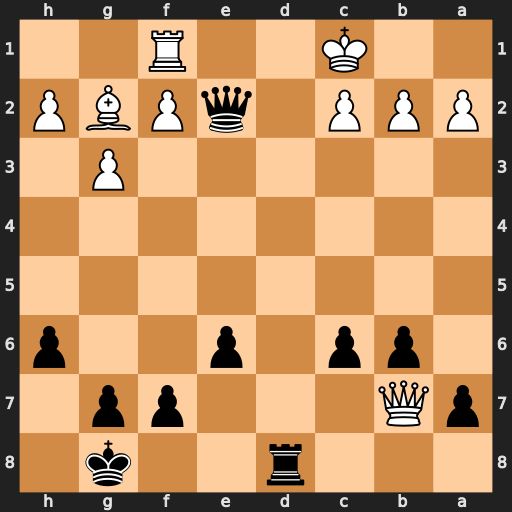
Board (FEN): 3r2k1/pQ3pp1/1pp1p2p/8/8/6P1/PPP1qPBP/2K2R2
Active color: b
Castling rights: -
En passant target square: -
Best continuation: Qd2+ Kb1 Qd1+ Rxd1 Rxd1#